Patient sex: M
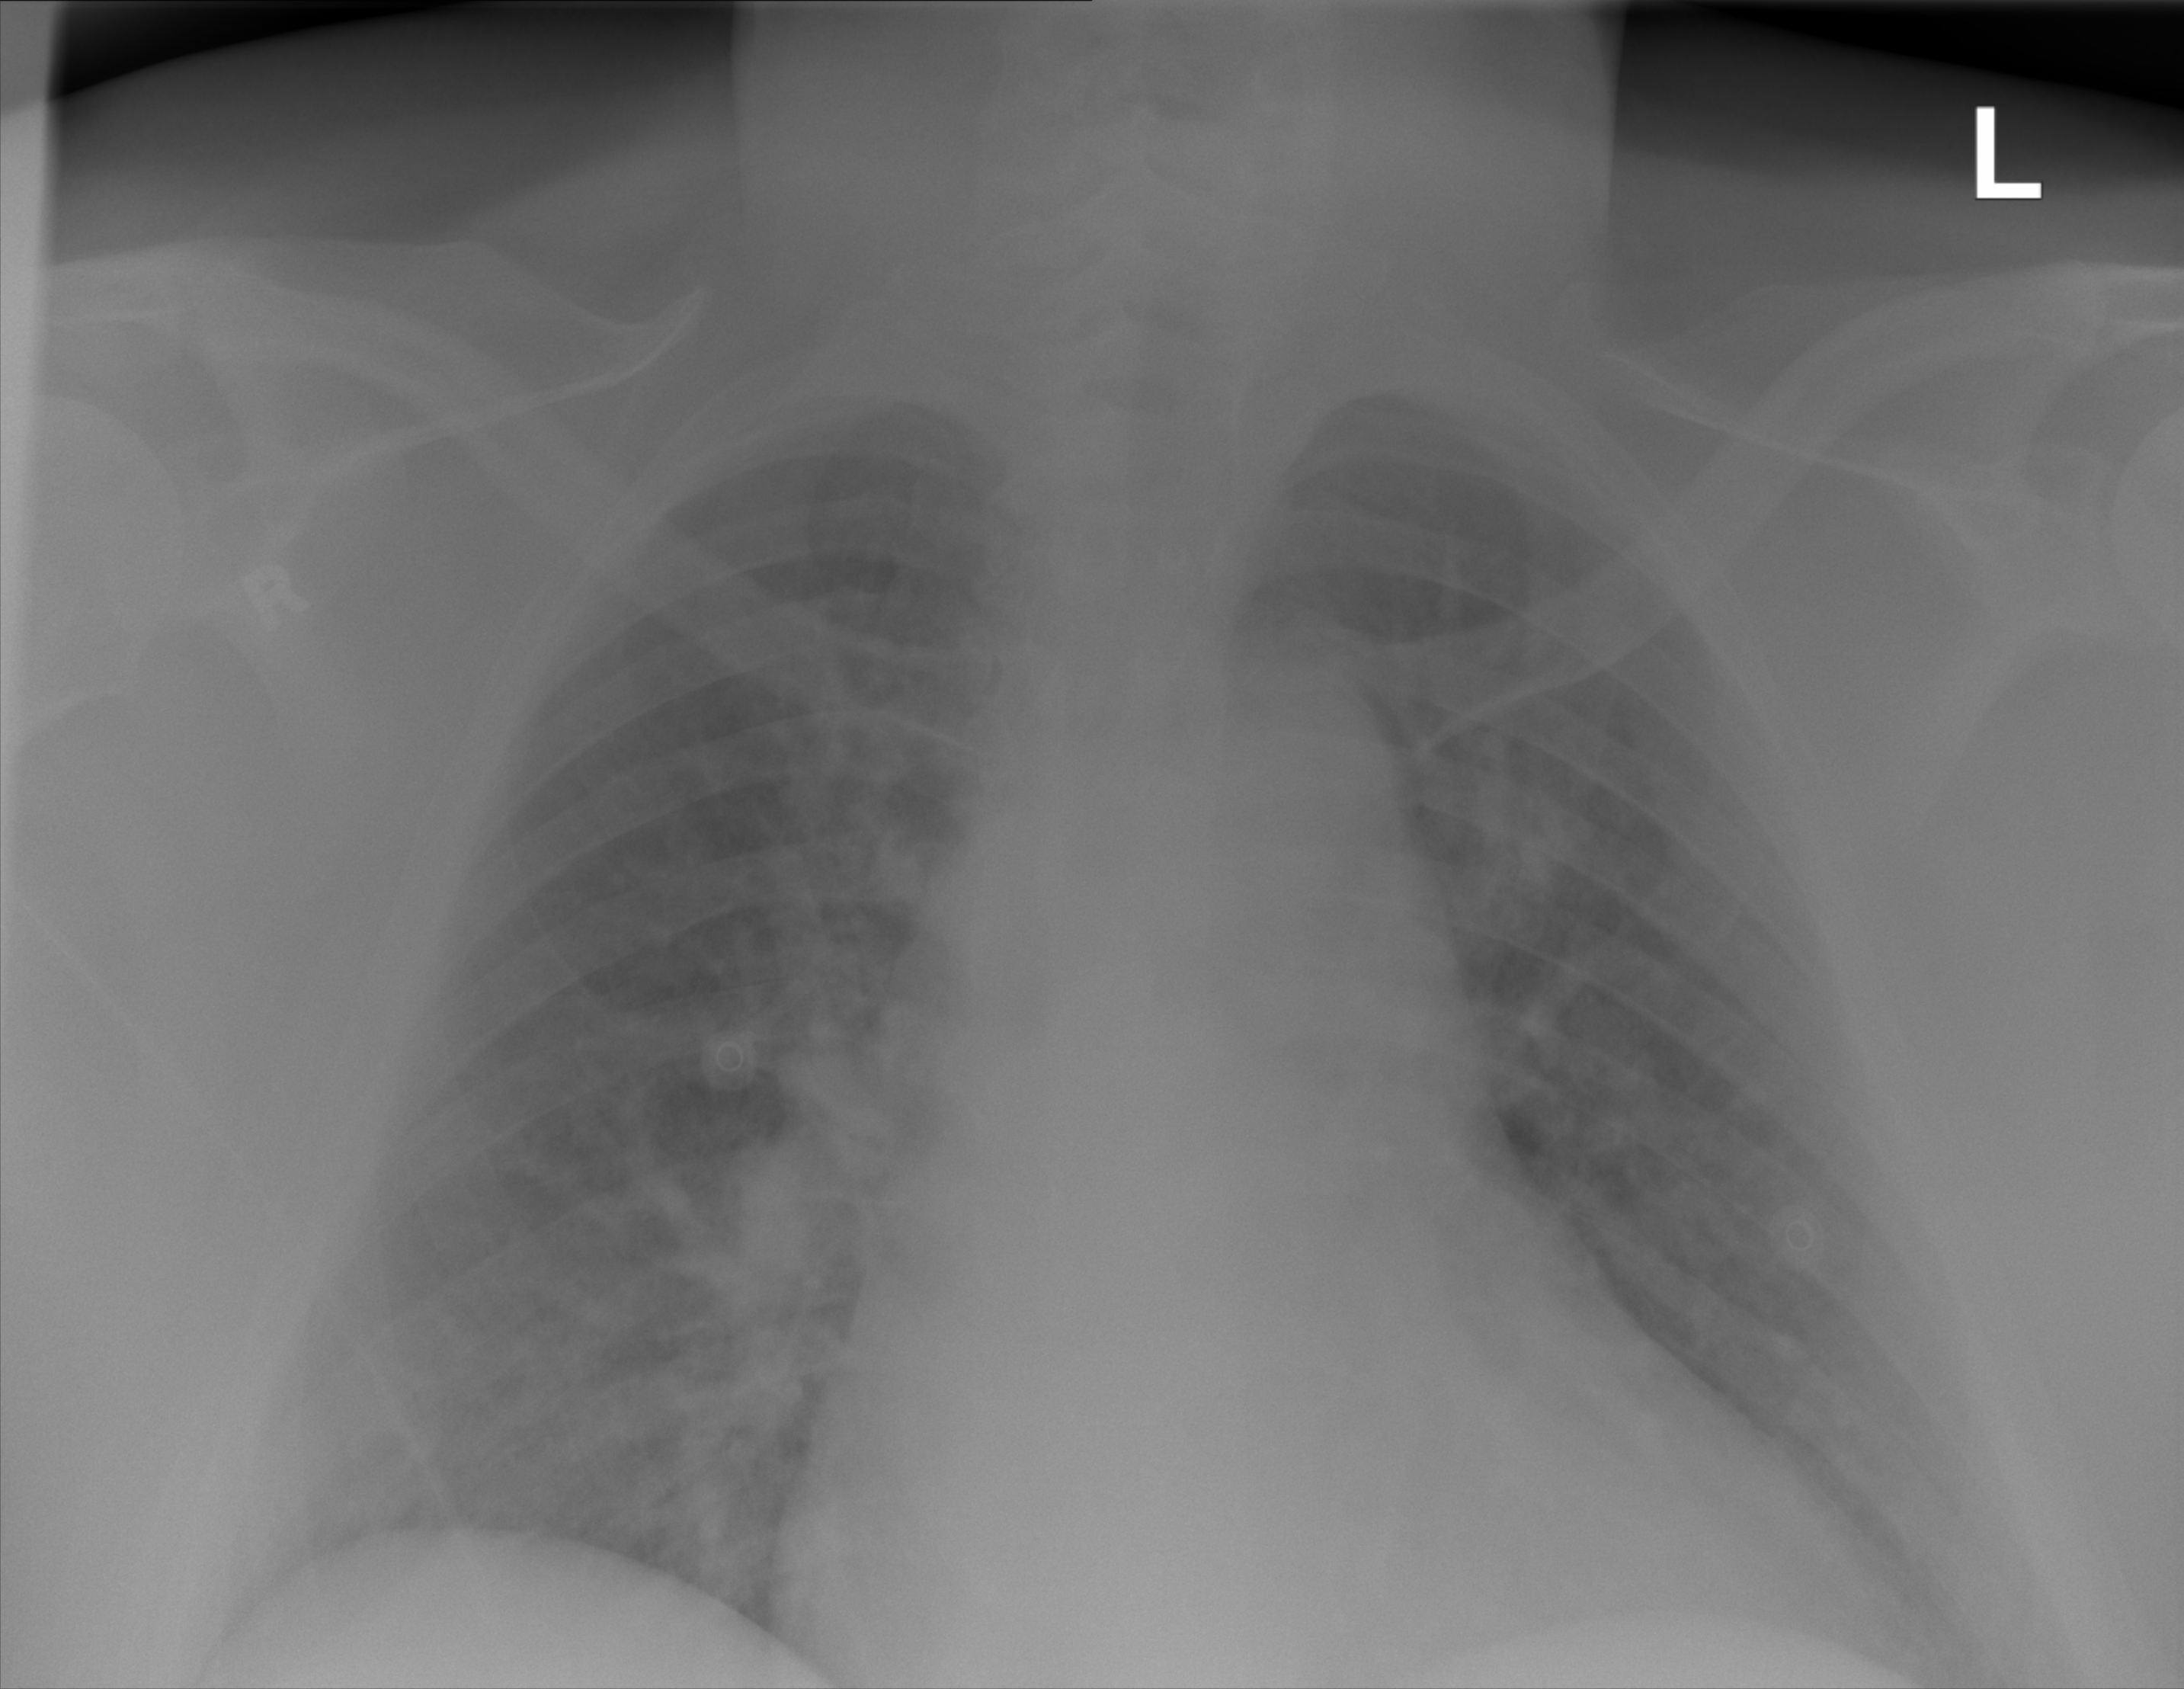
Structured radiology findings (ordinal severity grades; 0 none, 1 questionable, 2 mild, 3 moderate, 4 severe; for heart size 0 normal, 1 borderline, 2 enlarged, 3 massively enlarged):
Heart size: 2
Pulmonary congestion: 0
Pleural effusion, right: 0
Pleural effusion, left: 0
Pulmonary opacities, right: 0
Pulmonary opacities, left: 0
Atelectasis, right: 2
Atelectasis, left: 2